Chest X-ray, AP view. Patient: 71 years old, sex M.
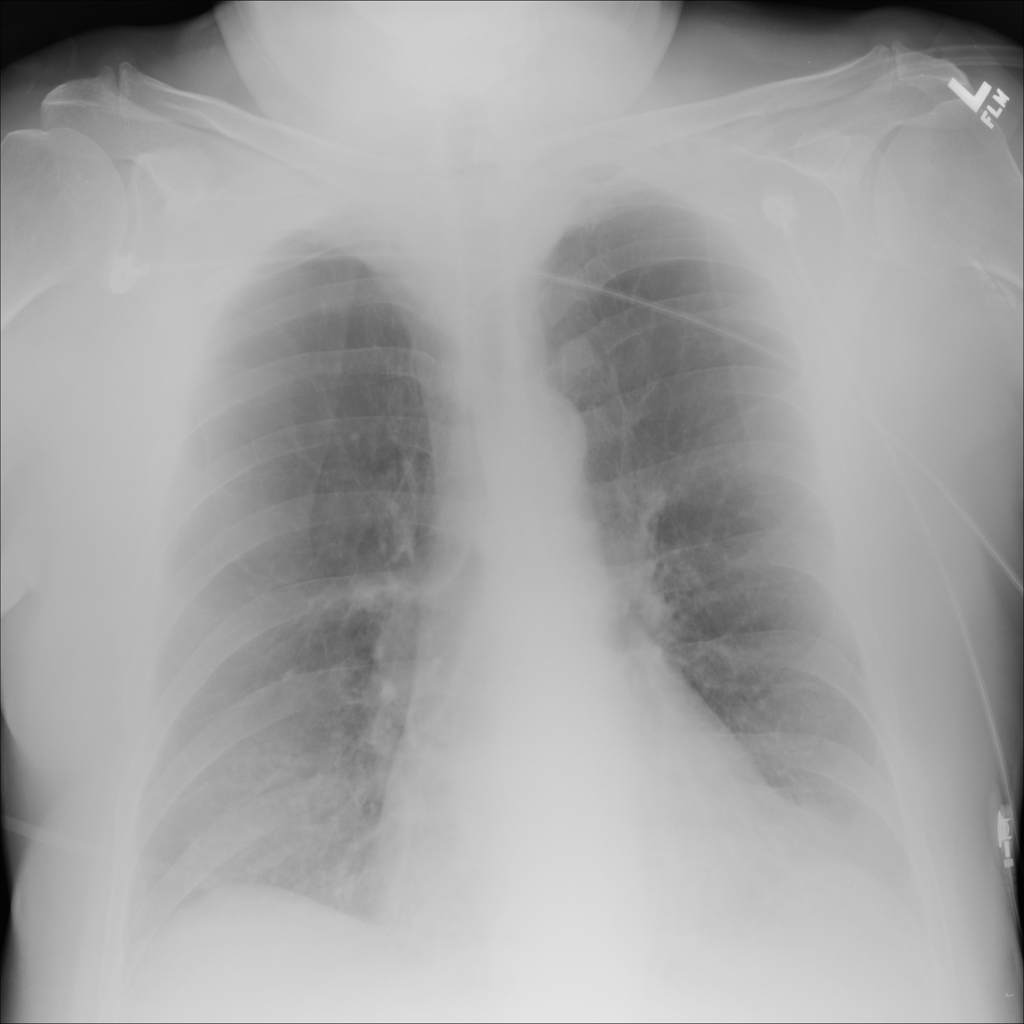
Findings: No Finding